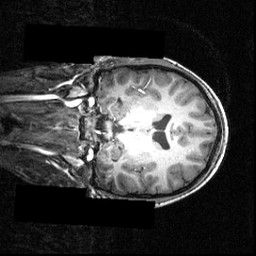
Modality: T1w
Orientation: coronal
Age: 16
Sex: male
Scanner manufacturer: siemens
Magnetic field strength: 3.951 T
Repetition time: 1.5 s
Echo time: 0.00335 s